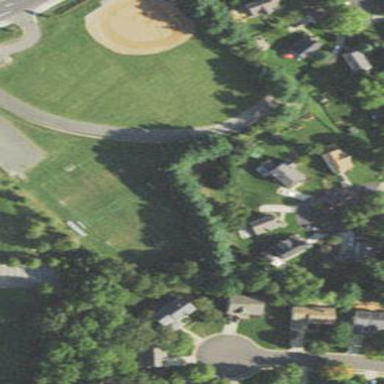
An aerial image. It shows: Soccer pitch designated for leisure and sports activities.